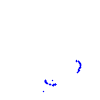
Particle: proton